Question: When compiling my program in Visual Studio Code using the g++ compiler, the output generated has the '%' sign.
'''
#include <iostream>
int Main() {
std::cout << "Hello World!";
return 0;
}
'''
Terminal screenshot:

I have deleted the question mark, so I think there is no control character.
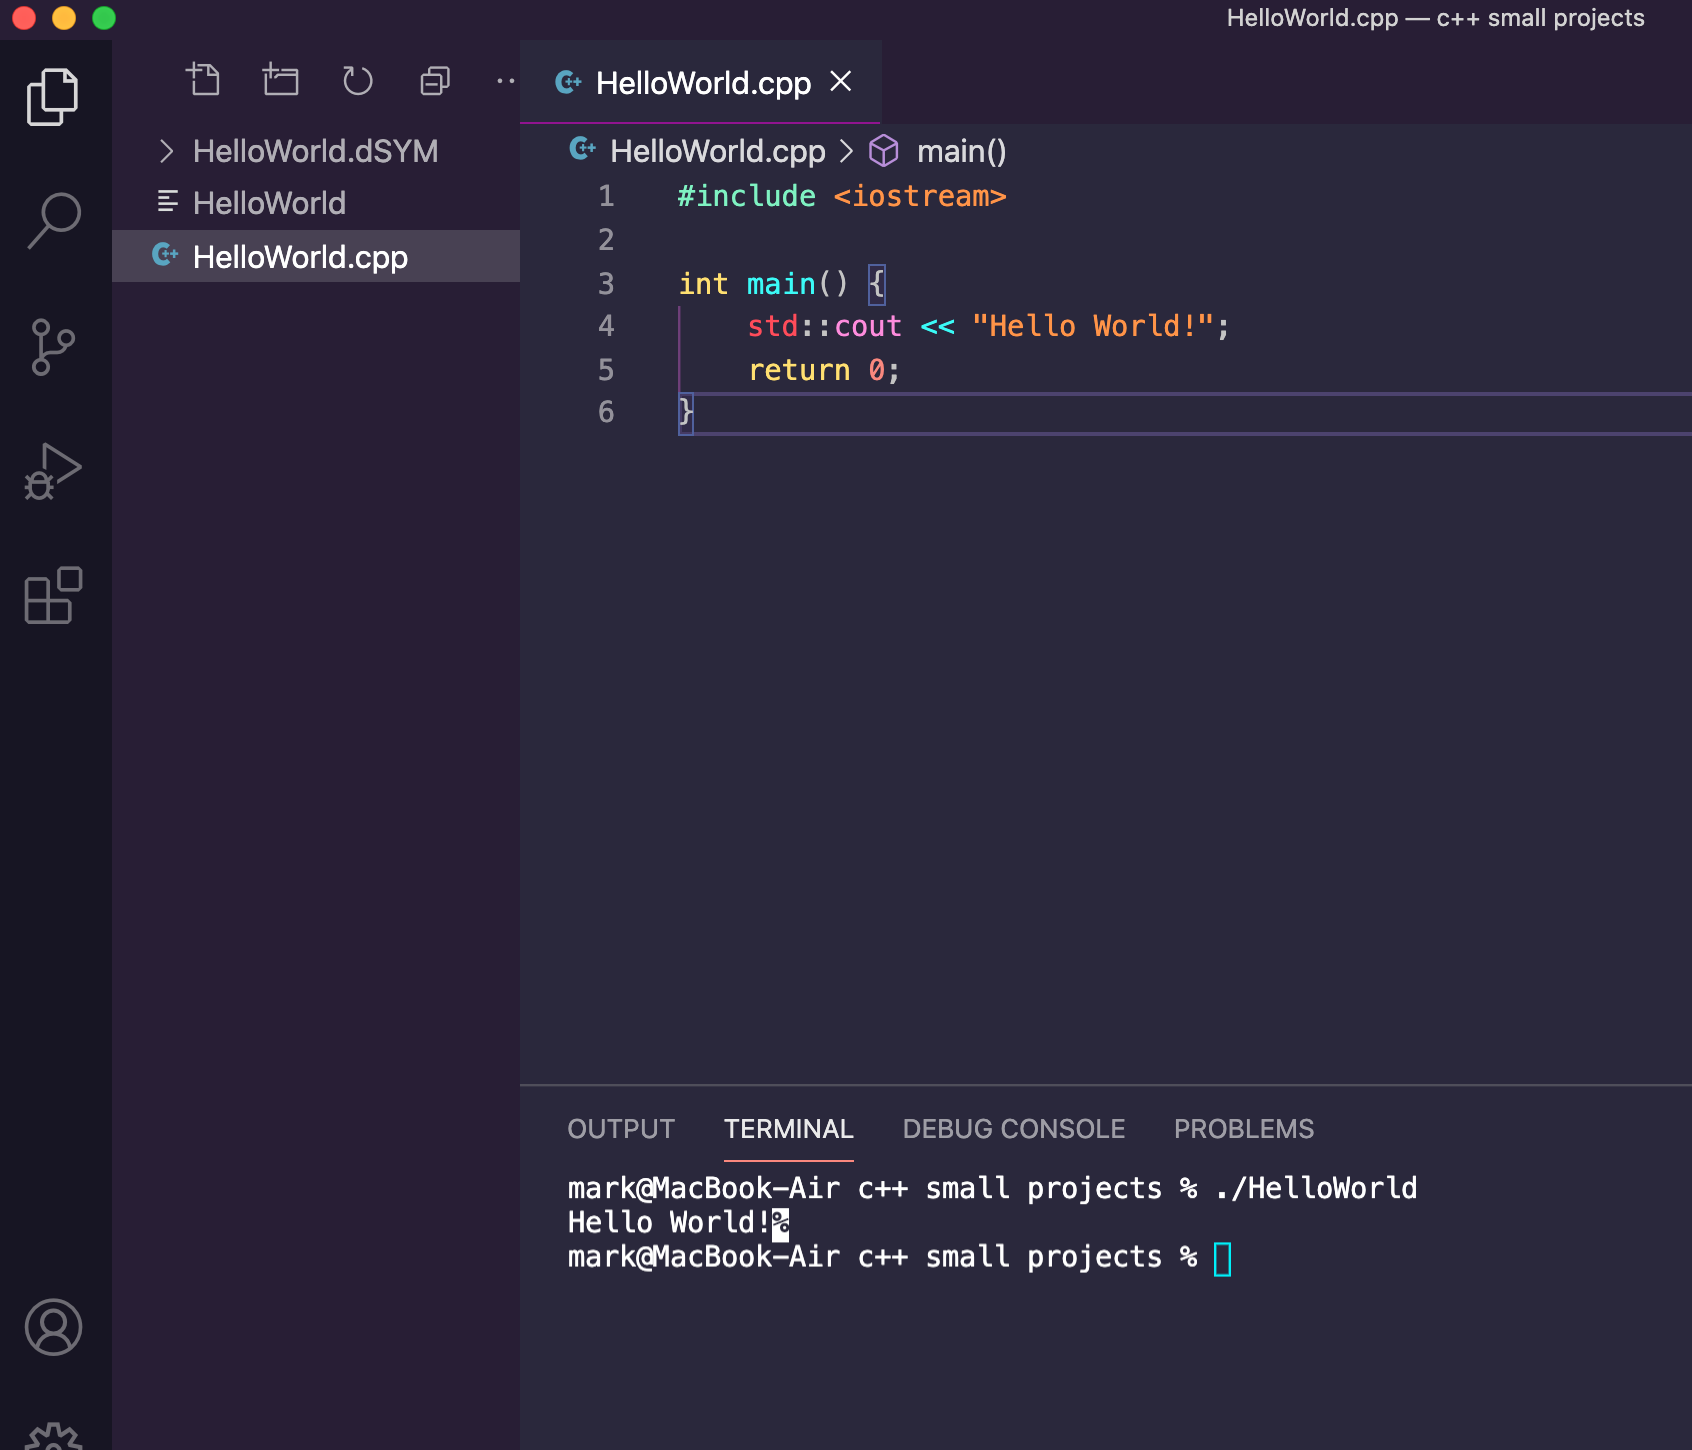
Answer: <URL> uses '%' to indicate output that's missing that terminating newline character.
Try entering 'echo -n hello' on your shell to replicate the behaviour.
To fix this (and remove the '%' output), add a newline to your code's output:
'''
...
std::cout << "Hello World!
";
...
'''